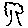
Label: tree